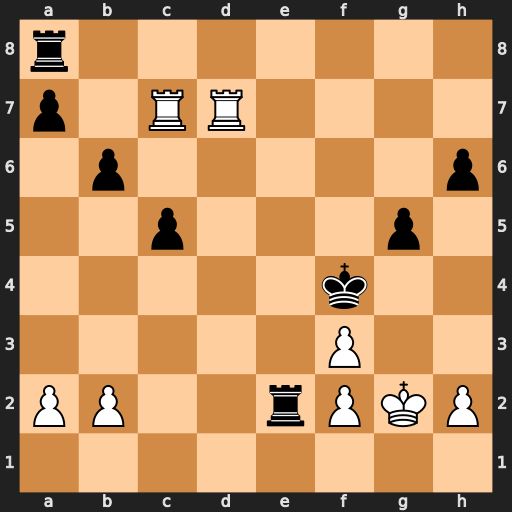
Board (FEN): r7/p1RR4/1p5p/2p3p1/5k2/5P2/PP2rPKP/8
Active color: w
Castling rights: -
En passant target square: -
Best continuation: Rf7+ Ke5 Rce7+ Kd4 Rxe2